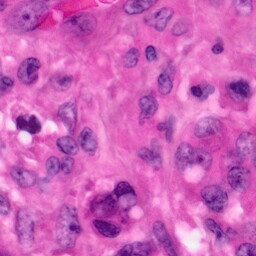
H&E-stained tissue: Pancreatic